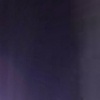
Label: space